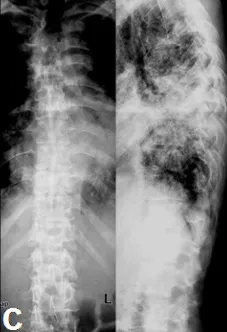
Radiographs of the skull.
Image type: radiology (x_ray)